Field crop: maize
Growth stage: 1
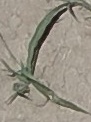
Species: sorghum